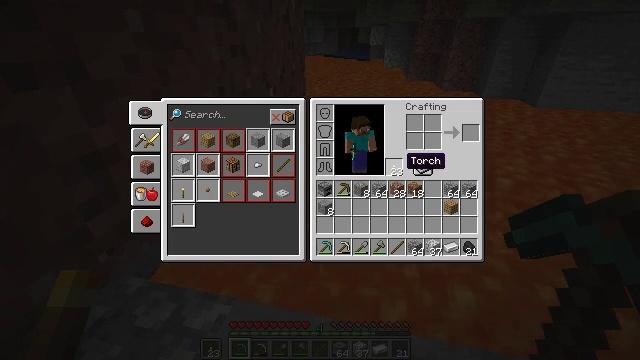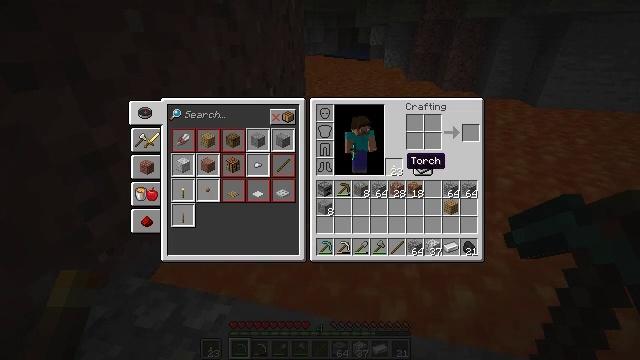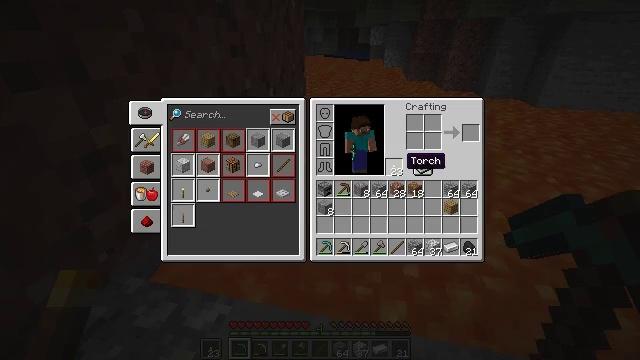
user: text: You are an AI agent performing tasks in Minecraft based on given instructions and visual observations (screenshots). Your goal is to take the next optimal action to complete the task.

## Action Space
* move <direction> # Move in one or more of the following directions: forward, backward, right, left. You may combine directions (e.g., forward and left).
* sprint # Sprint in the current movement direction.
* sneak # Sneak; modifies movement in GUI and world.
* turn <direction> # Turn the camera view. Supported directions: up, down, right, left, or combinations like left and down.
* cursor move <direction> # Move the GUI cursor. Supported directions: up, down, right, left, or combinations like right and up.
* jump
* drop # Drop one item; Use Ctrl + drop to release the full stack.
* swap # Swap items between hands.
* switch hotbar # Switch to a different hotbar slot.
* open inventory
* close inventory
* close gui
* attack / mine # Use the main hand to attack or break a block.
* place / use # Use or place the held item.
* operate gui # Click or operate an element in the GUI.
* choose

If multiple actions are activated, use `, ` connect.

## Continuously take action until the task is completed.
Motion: motion action
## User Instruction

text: Mine the granite block.
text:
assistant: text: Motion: no_op
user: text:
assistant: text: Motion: no_op
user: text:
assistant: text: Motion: no_op